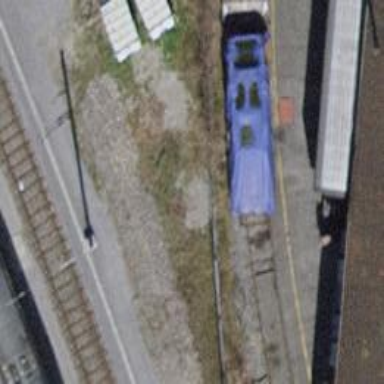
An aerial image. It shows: Single-track railway yard.